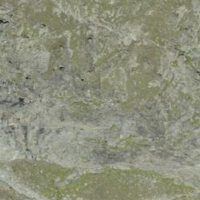
EUNIS habitat code: 48
Species observed at this site:
Anthus spinoletta